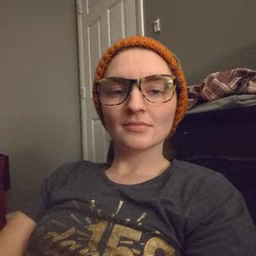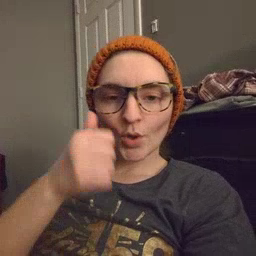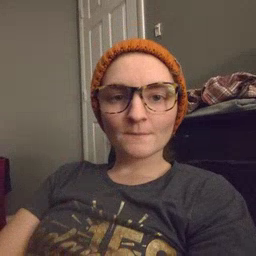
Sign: tomorrow